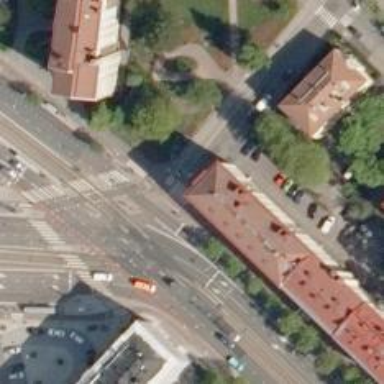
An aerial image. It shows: Tram level crossing on the railway.